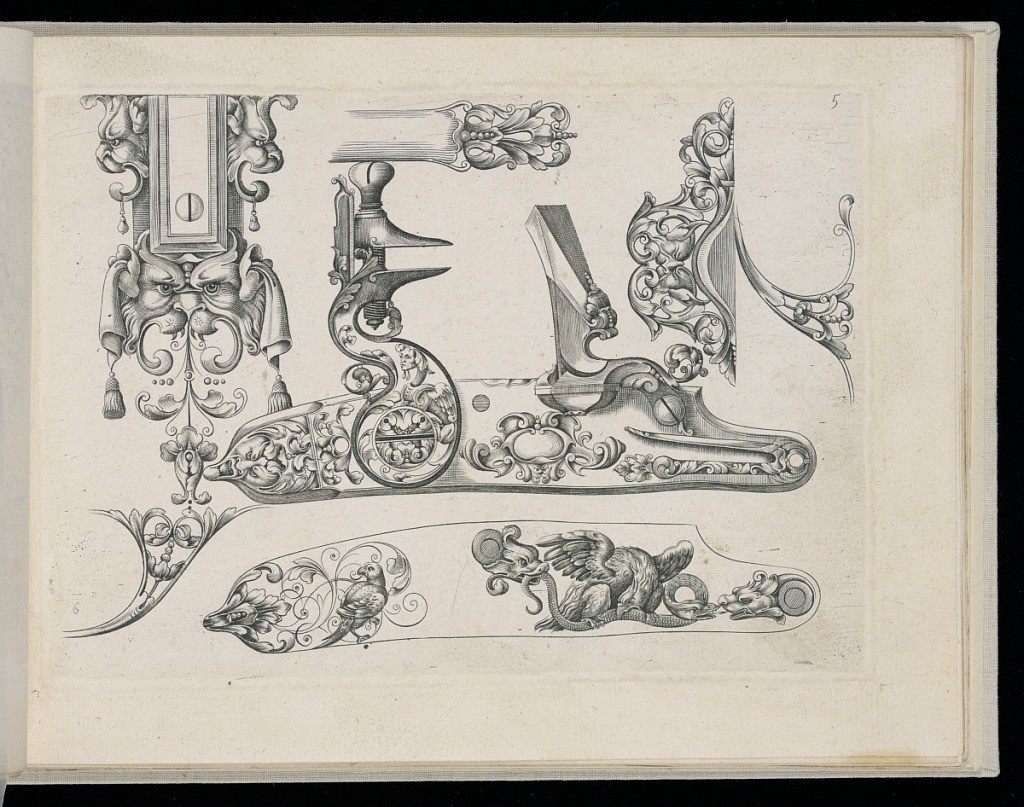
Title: Designs for Gun Parts and Ornament
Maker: Thobie Tourneur, Le Thuraine, French, active ca. 1630 – ca. 1690
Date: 1660
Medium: Engraving on laid paper
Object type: Print
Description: Designs for gun parts (flintlock and ornament) decorated with grotesque ornaments, mascarons (masks), fantastical animals, cartouche, birds, snake, eagle, drapery, scrolling leaves (rinceaux), rosettes, and fleurons. The plate is numbered.